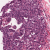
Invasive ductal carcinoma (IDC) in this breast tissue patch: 0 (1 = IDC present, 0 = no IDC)